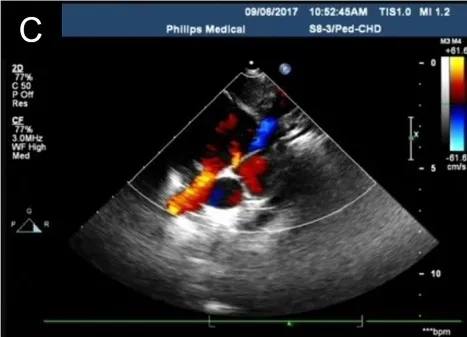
Skin capillary malformations, facial feature, and heart and liver arteriovenous malformations of the patient. (C) The image of color Doppler b mode ultrasonography shows congenital heart disease: patent ductus arteriosus, patent foramen ovale, tricuspid, and mitral regurgitation.
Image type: radiology (ultrasound)